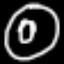
Label: donut